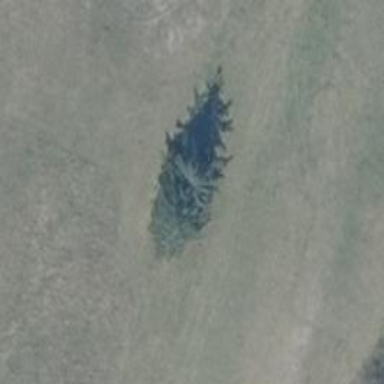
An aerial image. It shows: Needle-leaved tree in nature.